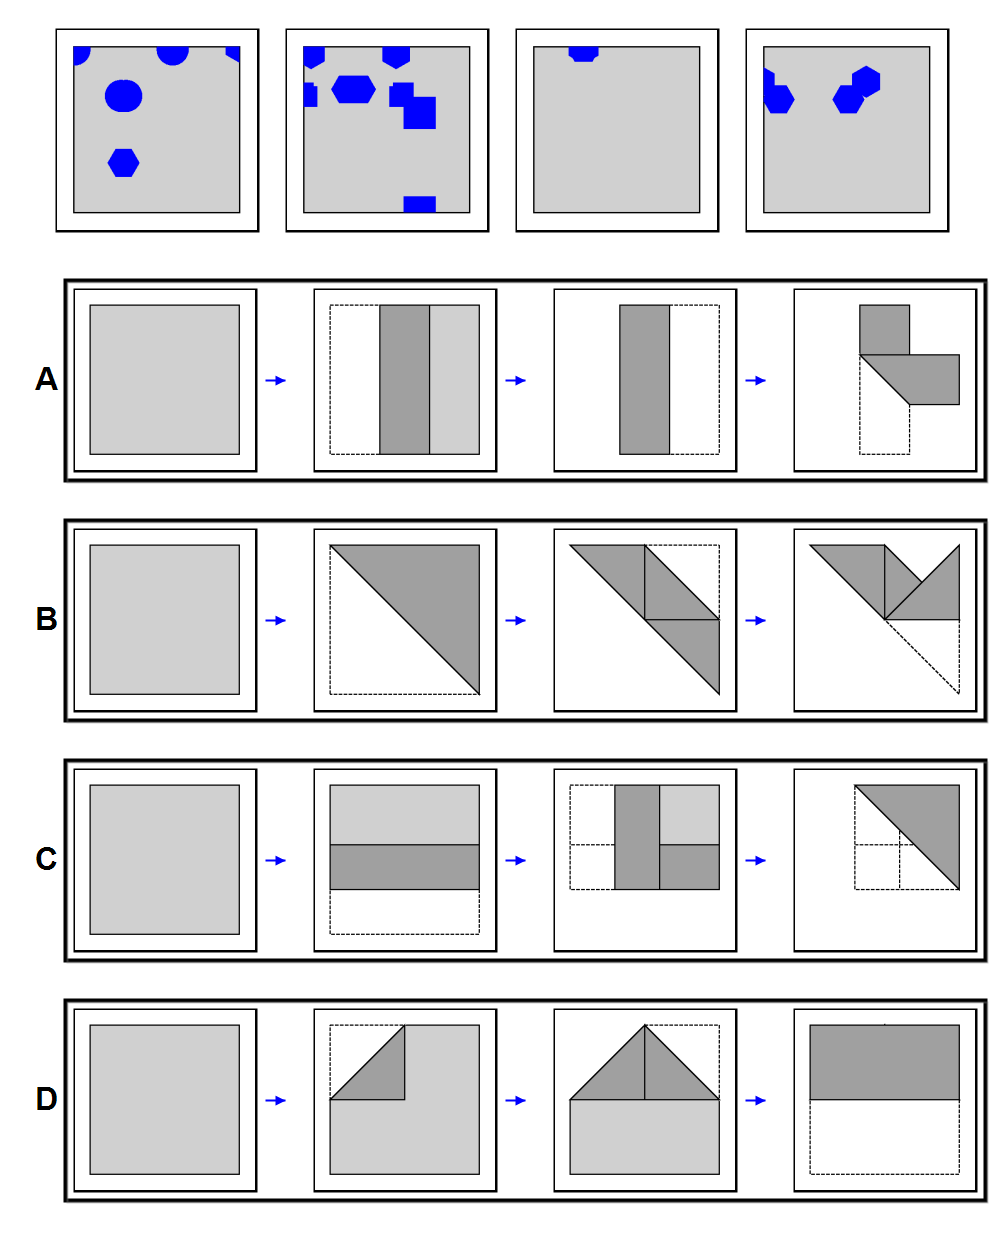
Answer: C